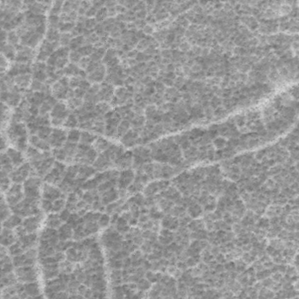
Label: frost